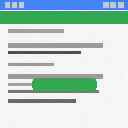
Screen state: on